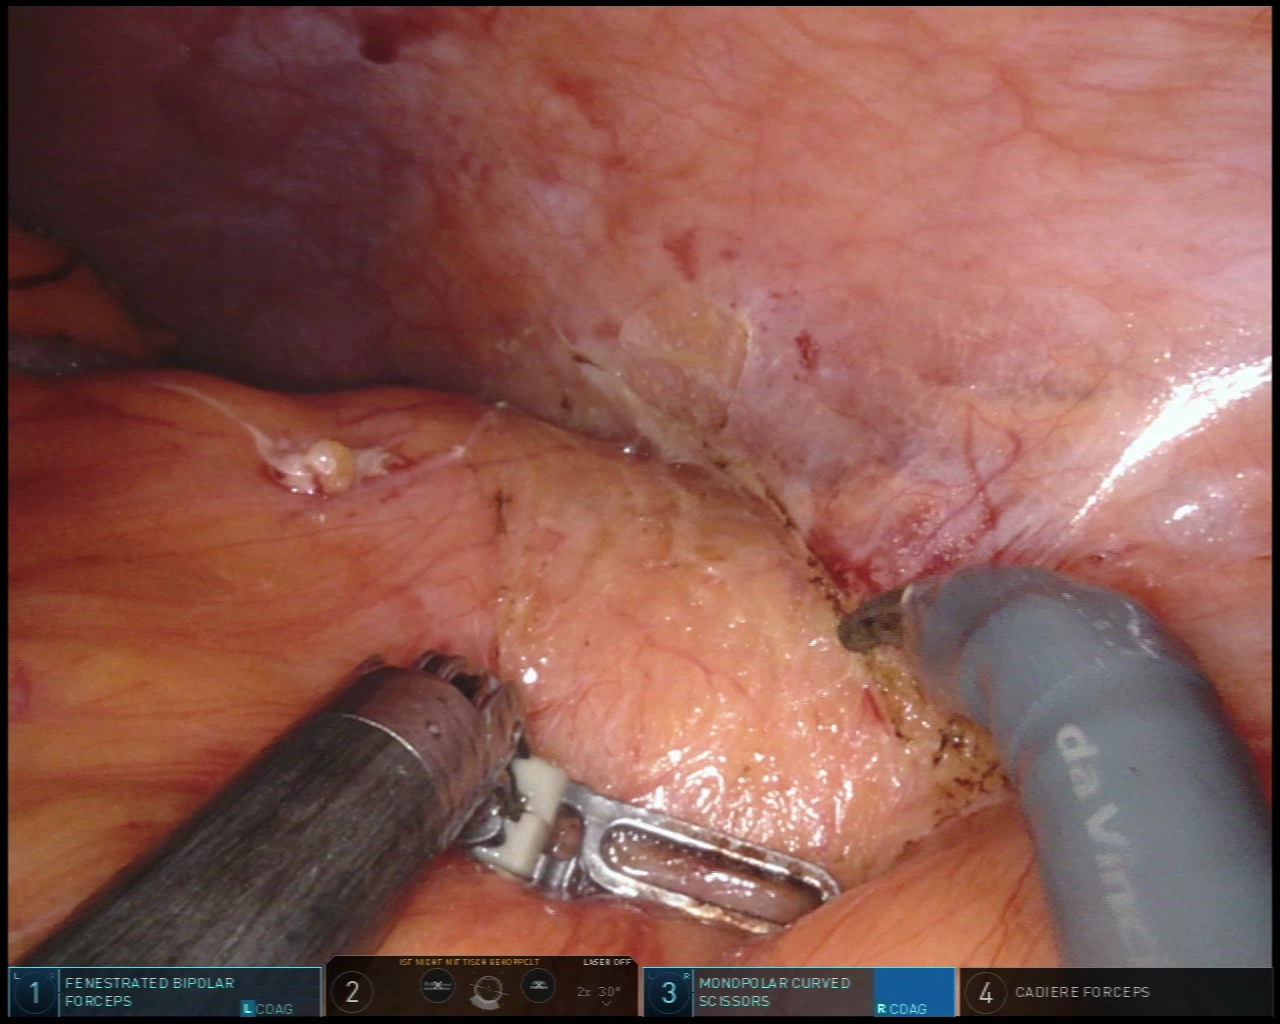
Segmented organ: spleen
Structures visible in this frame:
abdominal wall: yes
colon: no
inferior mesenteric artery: no
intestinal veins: no
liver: no
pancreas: no
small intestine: no
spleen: yes
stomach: no
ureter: no
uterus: no
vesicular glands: no